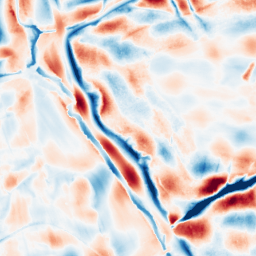
Category: wavelet
Decomposition family: wavelet_dwt
Decomposition parameters: wavelet: db8
level: 5
Upsampling method: linear_exact
Upsampling parameters: scale: 4
Upsampling scale: 4